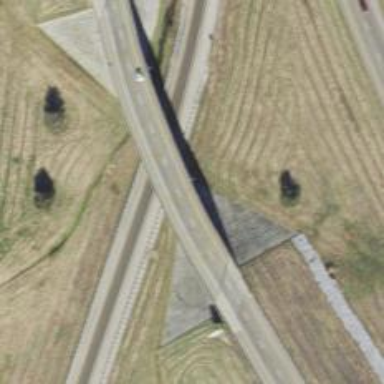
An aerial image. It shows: Beam-structured bridge on motorway.